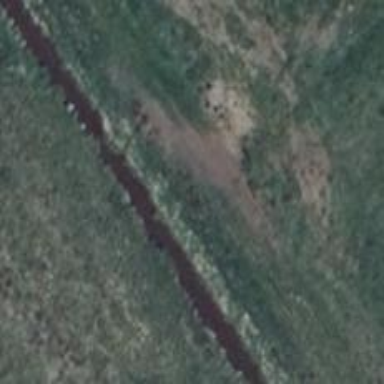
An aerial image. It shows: Grassy track.